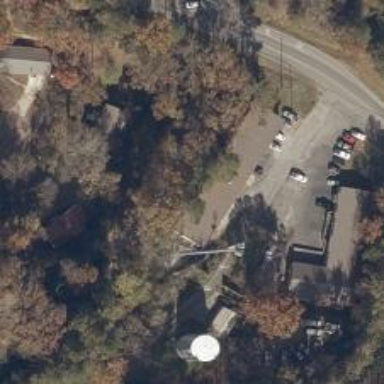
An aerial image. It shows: Communication mast tower.